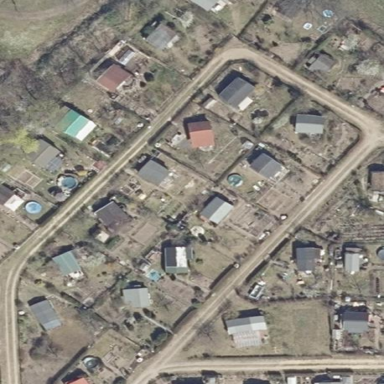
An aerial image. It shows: Allotments area.